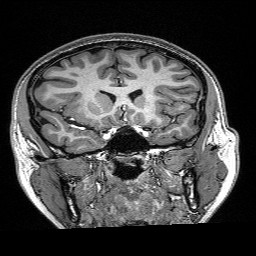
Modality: T1w
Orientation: sagittal